Field crop: maize
Growth stage: 1
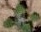
Species: chenopodium